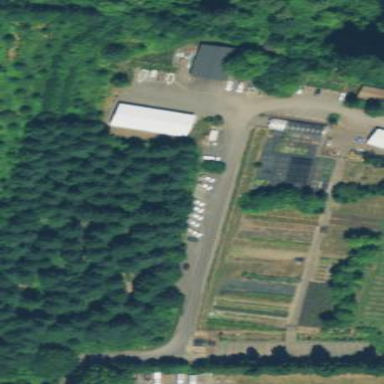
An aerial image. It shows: Greenhouse used for horticulture surrounded by Douglas fir trees.